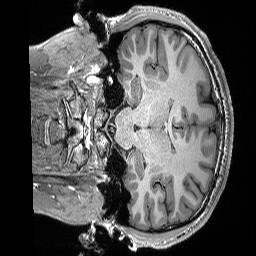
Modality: T1w
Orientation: coronal
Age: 19
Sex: male
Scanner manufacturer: siemens
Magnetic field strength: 3 T
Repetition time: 2.3 s
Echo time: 0.00298 s